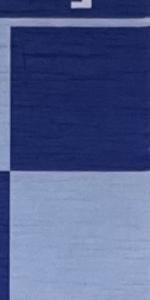
Label: Empty